Interaction volume radius: 5 \u00c5
Interaction volume height: 15 \u00c5
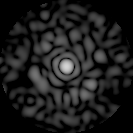
Disorder parameter: 0.7742